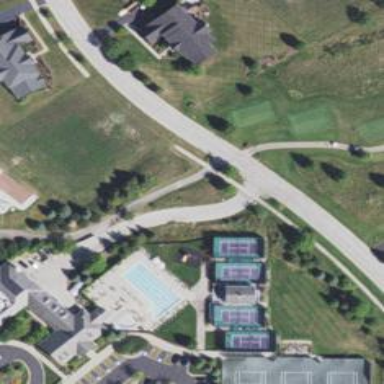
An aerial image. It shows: Service road designated as golf cart path.